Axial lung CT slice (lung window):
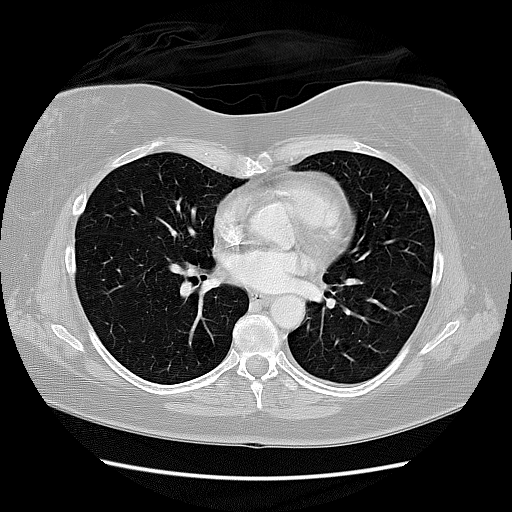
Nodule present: no